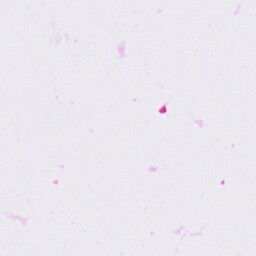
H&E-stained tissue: Lung